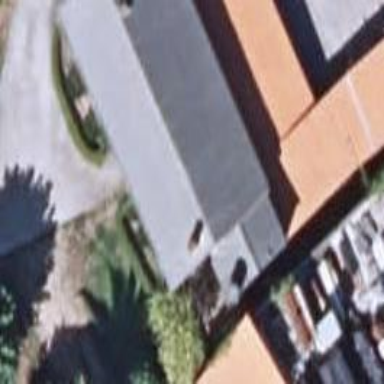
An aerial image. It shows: Simple house.